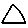
Label: triangle